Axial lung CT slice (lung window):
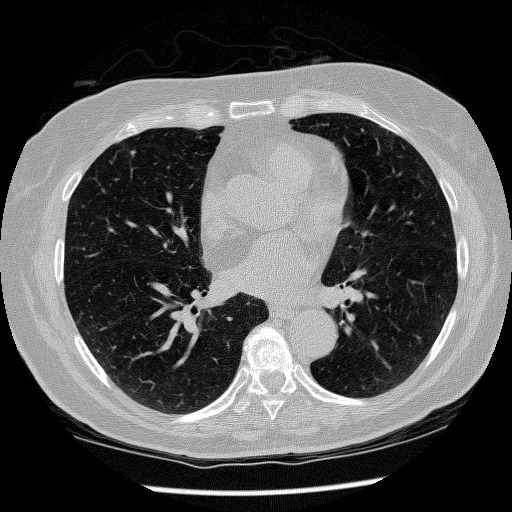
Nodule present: yes
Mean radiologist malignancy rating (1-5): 2.5